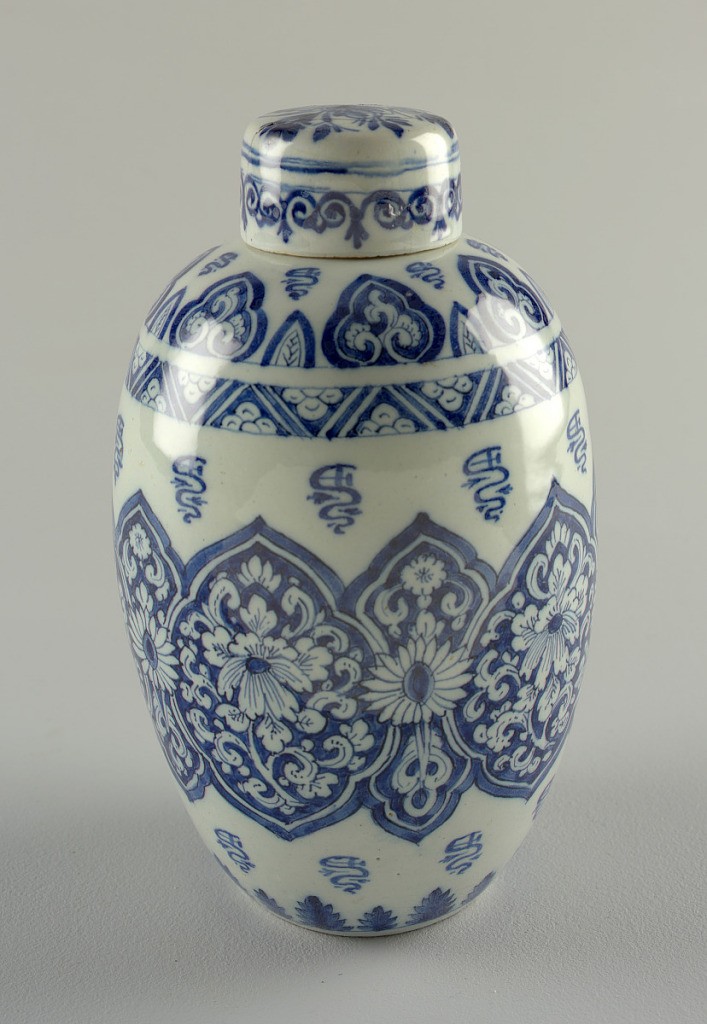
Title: Jar and lid
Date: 1675–1725
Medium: Tin-glazed earthenware
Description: Ovoid body, short straight-sided neck; painted in underglaze blue on white, with Chinese cloud collar band around center, surrounded by stylized leaf border bottom, diaper and leaf border top, pseudo-Chinese squiggles inter- spersed; straight-sided cover, painted with scroll and flowers.